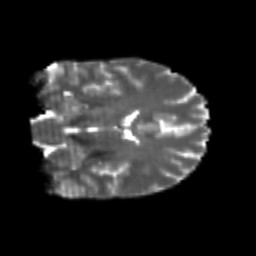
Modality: T2w
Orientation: coronal
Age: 24
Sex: male
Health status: healthy
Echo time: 0.074 s